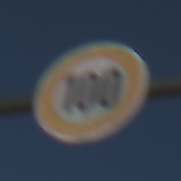
Verkehrszeichen: Geschwindigkeit100
Umgebung: Outdoor, Nature
Tageszeit: MorningAfternoon
Wetter: Clear
Licht: Natural
Jahreszeit: Autumn
Kontrast: HighContrast